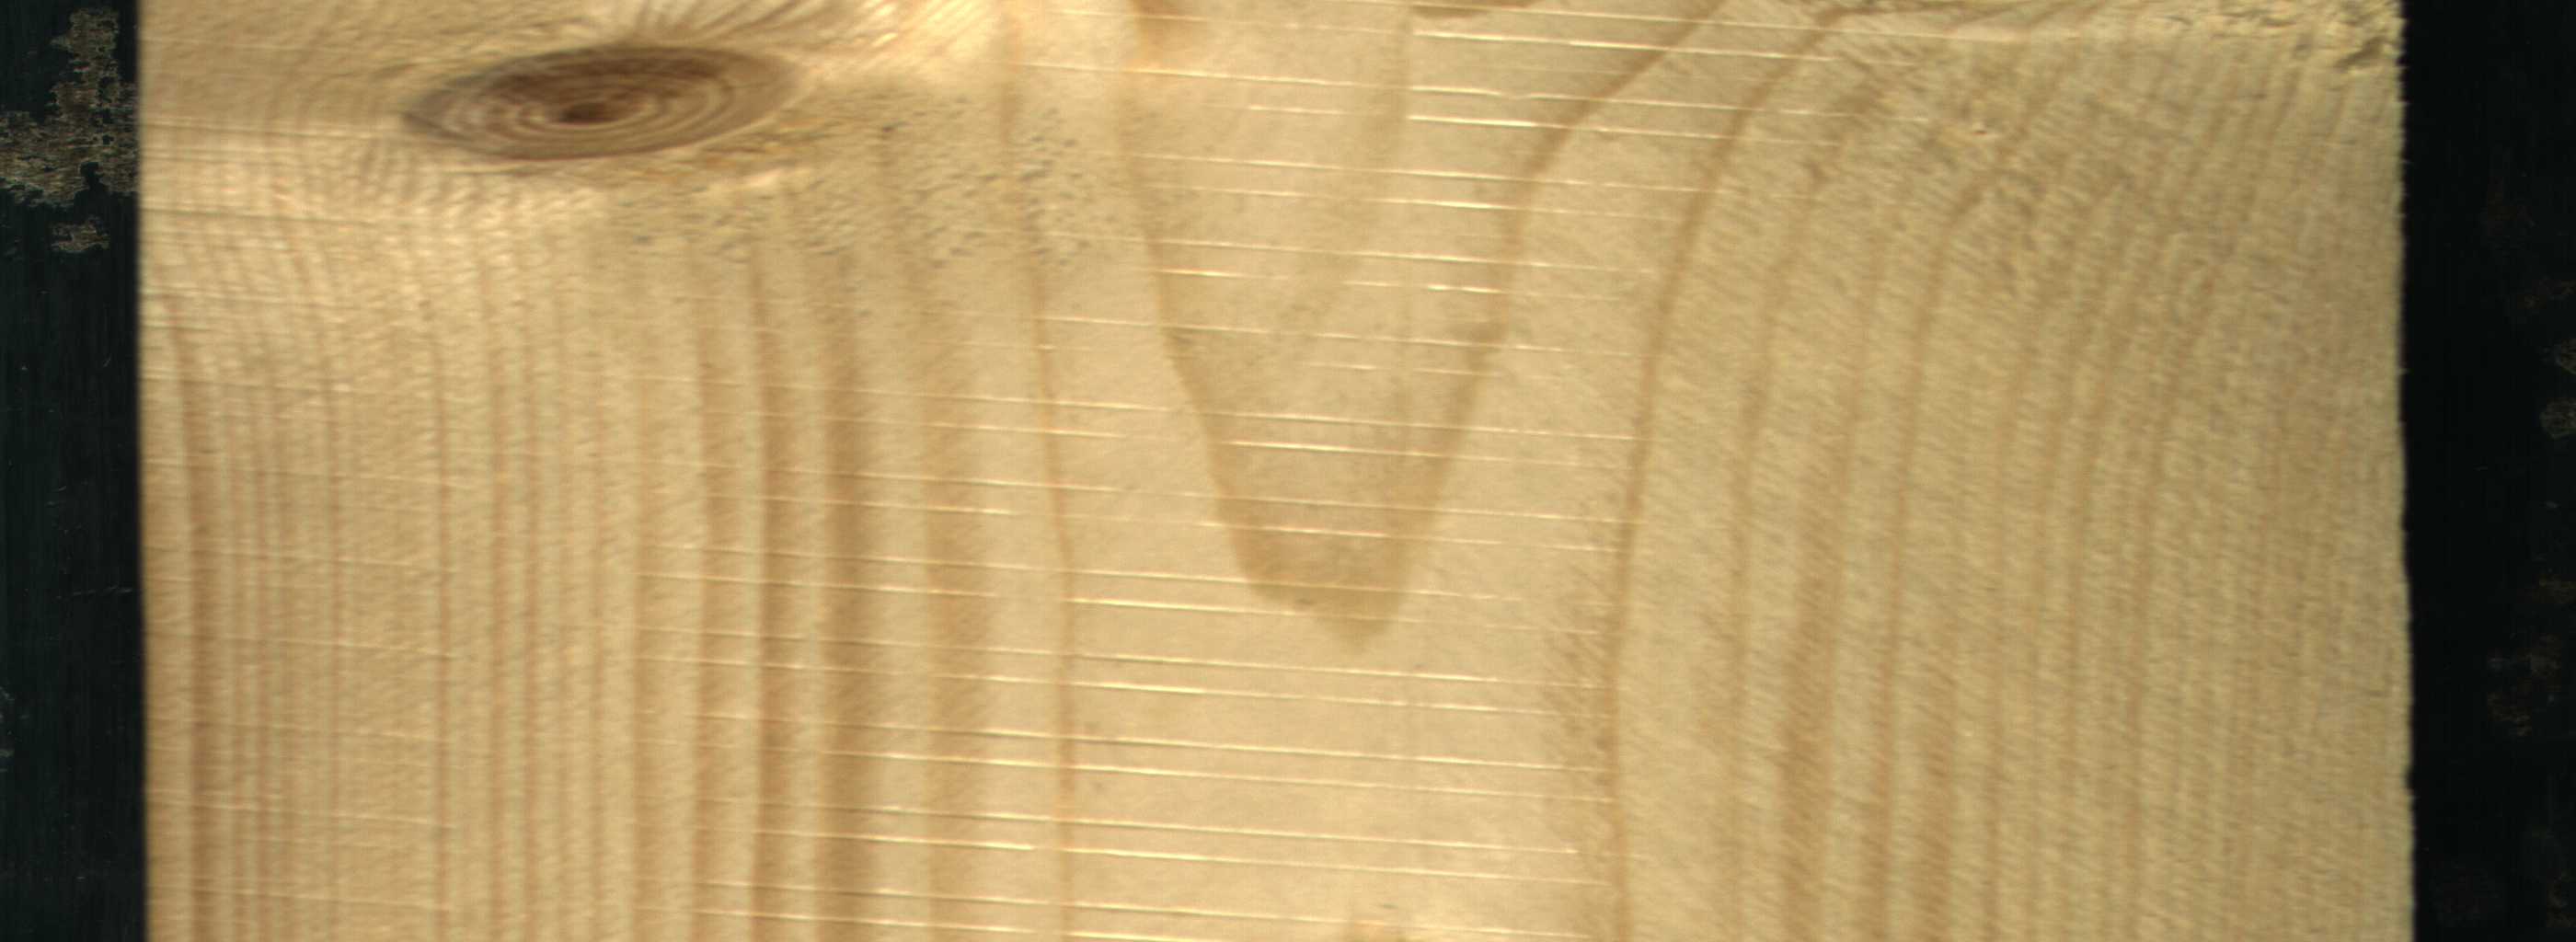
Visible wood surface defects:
Live_Knot